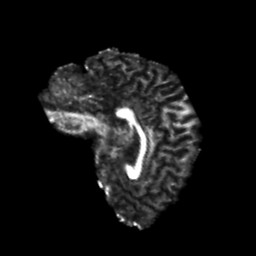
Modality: FA
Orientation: sagittal
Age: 22
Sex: male
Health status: healthy
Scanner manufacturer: philips
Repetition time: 7.395 s
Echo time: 0.08599 s